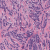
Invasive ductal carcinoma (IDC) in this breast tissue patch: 1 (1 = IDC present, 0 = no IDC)